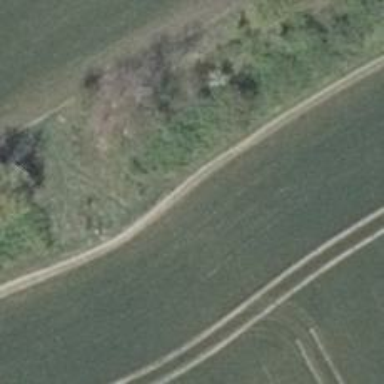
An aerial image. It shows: Ground path.